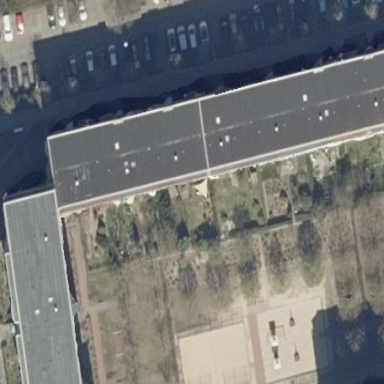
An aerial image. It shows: Building with apartments and flat roof.